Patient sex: F
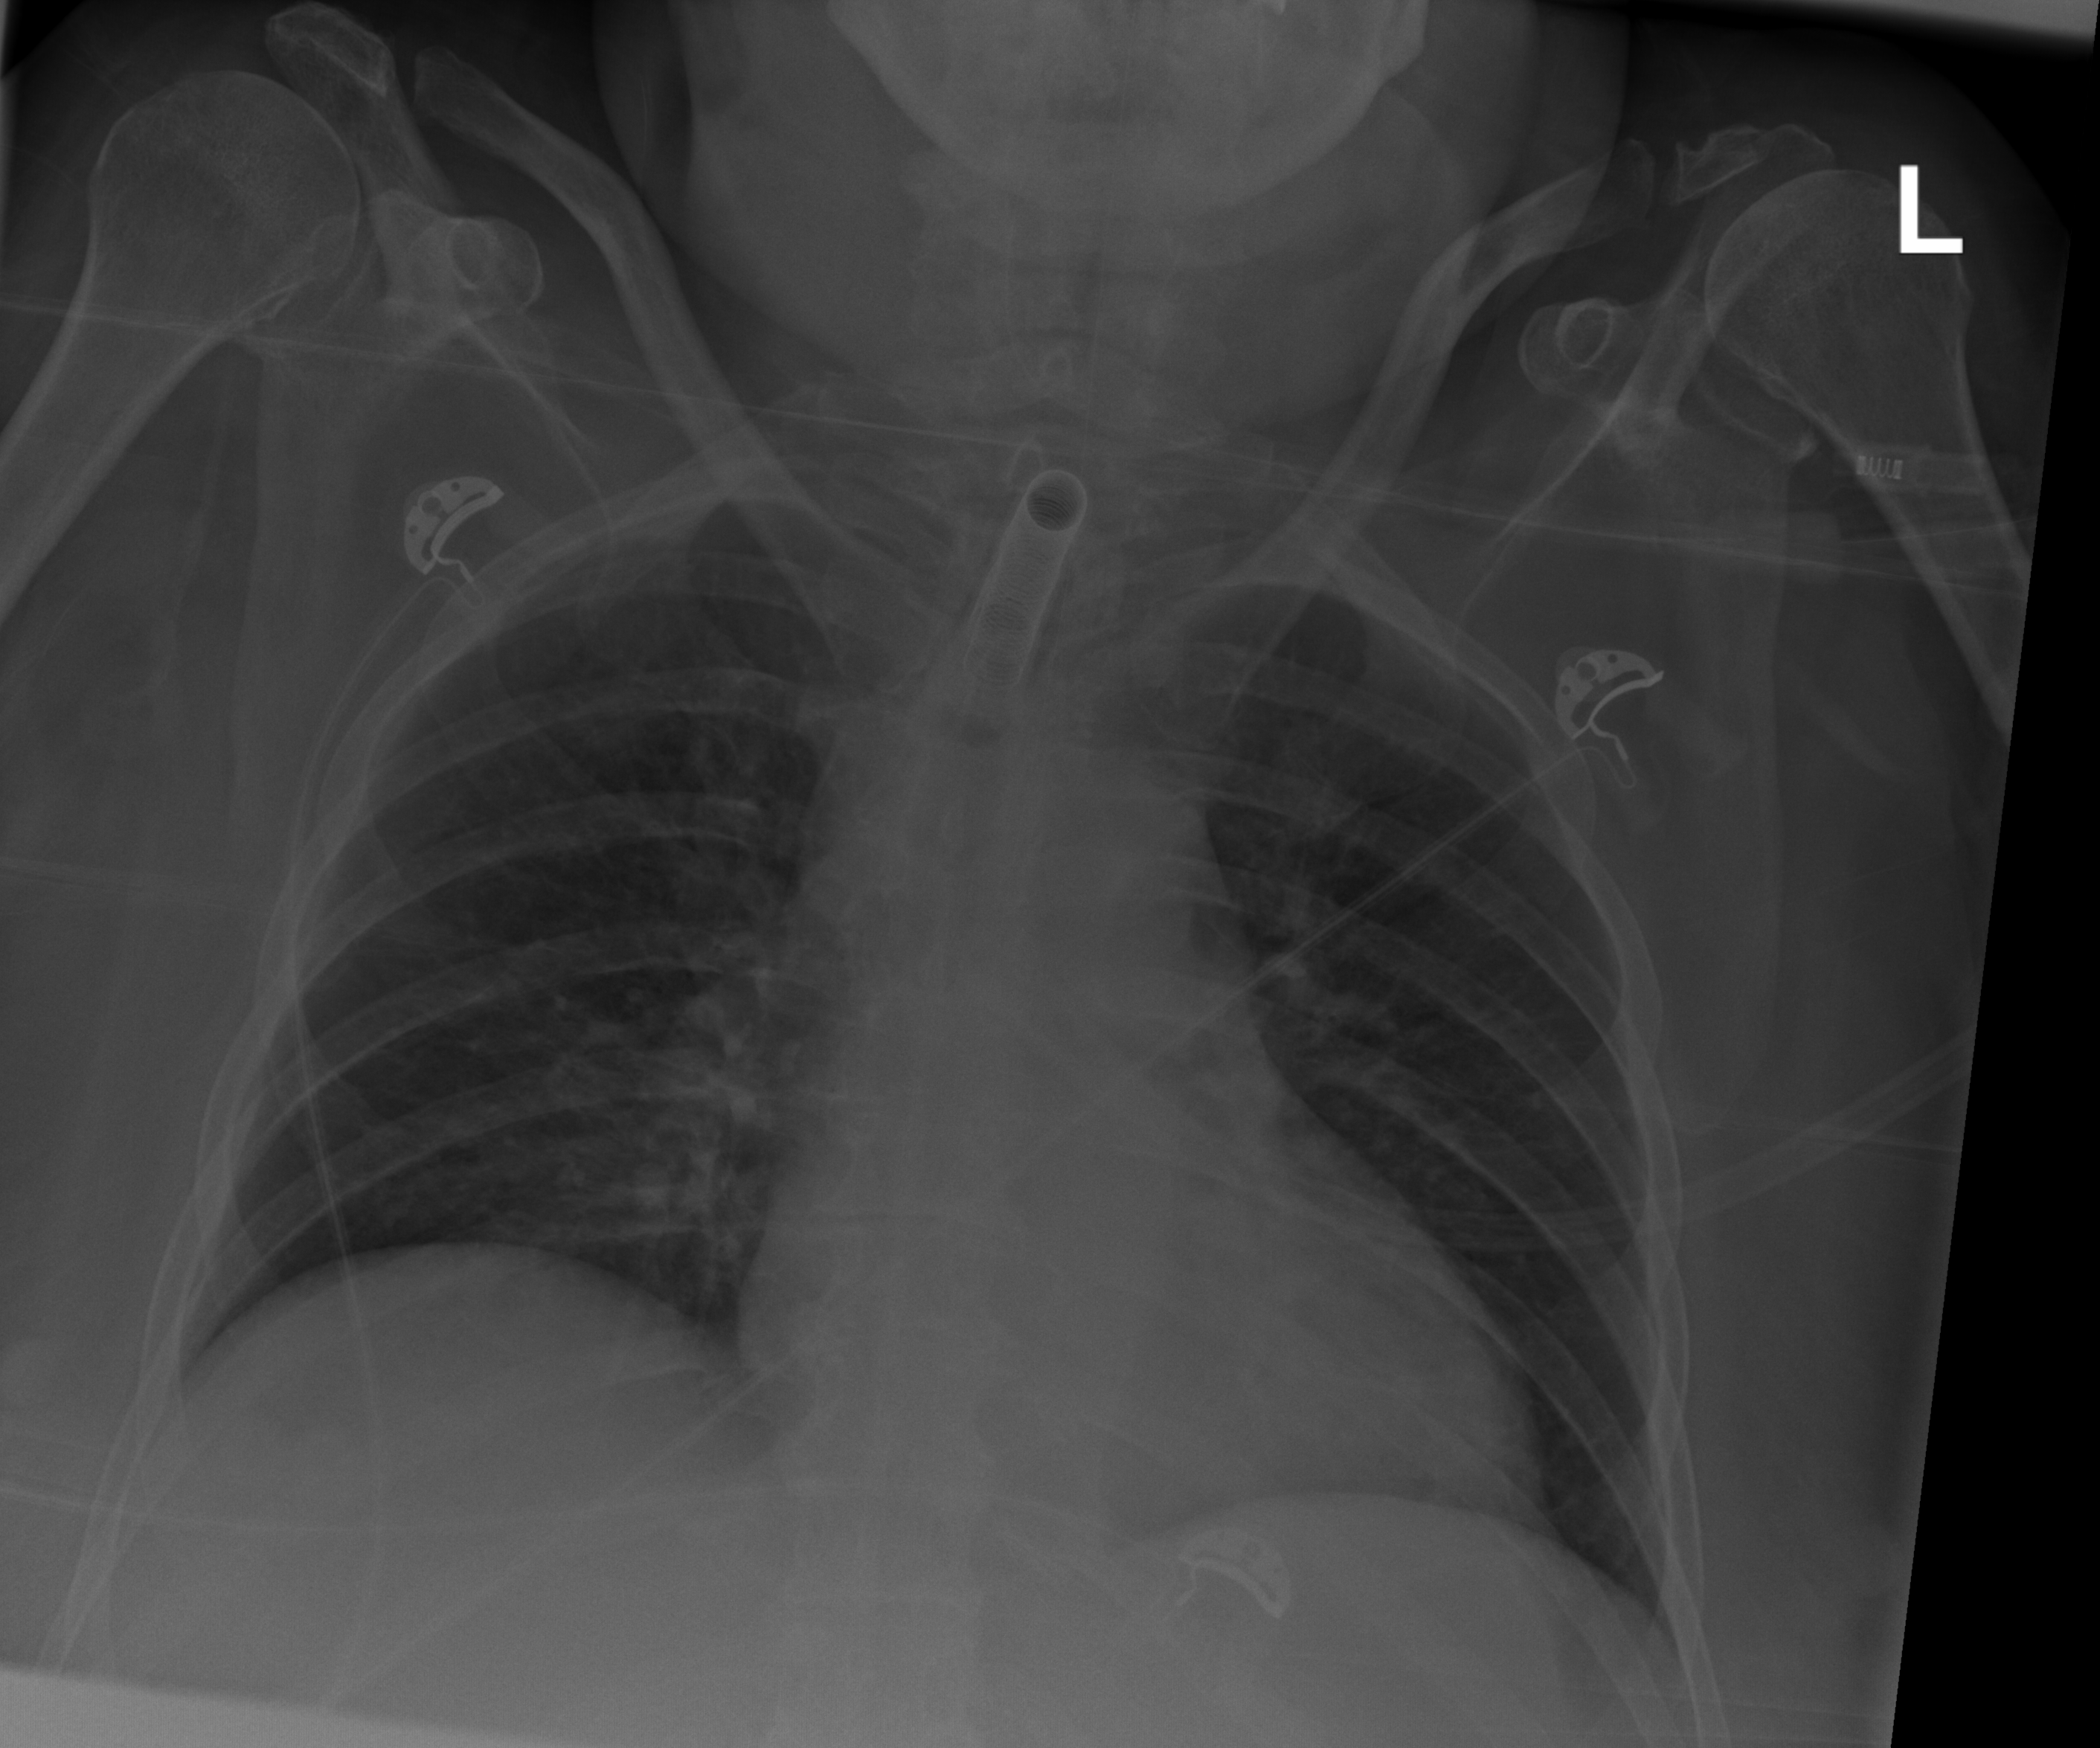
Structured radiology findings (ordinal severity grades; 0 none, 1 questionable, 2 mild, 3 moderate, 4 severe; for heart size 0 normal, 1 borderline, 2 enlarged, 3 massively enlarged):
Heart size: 0
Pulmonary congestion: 1
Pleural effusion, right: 0
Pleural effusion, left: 0
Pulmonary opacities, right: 2
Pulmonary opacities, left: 0
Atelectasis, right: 0
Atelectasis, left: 0